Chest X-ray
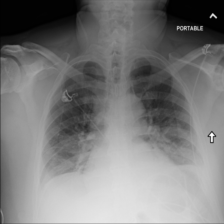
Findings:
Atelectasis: positive
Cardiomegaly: negative
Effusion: negative
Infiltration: negative
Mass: negative
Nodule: negative
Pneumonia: positive
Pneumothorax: negative
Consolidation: negative
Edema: negative
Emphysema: negative
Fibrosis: negative
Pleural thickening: negative
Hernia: negative